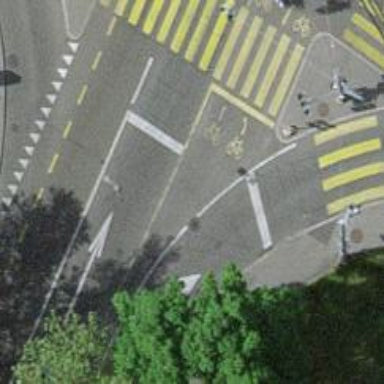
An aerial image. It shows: Road with traffic signals.